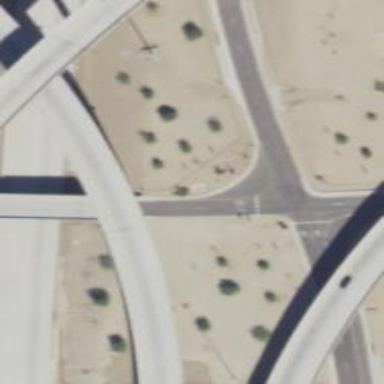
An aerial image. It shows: Solid stop line on the road.